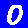
Digit: 0